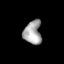
Tissue: prostate
Cell type: T cells
Senescence score: 0.7094
Nuclear area (px): 416
Mean DAPI intensity: 163.661